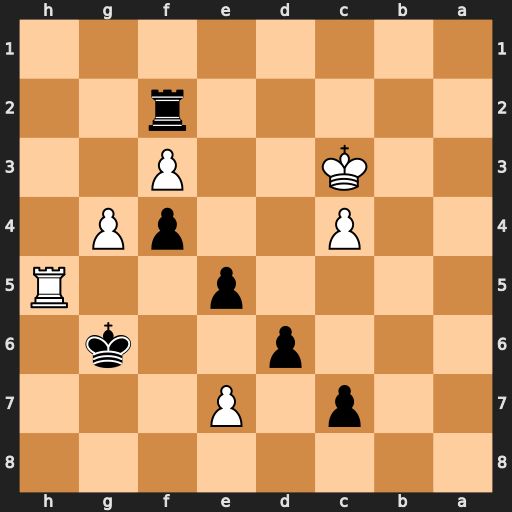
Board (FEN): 8/2p1P3/3p2k1/4p2R/2P2pP1/2K2P2/5r2/8
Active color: b
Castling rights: -
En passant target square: -
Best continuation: Rxf3+ Kd2 Kf7 Rh7+ Ke8